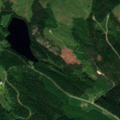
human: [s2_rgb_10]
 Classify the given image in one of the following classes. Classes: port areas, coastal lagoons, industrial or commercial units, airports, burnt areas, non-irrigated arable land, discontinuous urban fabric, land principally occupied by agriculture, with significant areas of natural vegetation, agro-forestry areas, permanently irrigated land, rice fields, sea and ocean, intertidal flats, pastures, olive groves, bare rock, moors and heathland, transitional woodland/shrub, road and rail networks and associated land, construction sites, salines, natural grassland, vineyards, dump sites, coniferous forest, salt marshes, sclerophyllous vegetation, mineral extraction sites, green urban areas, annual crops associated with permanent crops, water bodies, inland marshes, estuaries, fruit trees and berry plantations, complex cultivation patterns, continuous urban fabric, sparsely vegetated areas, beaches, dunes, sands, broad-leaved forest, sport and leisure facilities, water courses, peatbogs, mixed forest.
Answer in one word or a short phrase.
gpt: coniferous forest, mixed forest